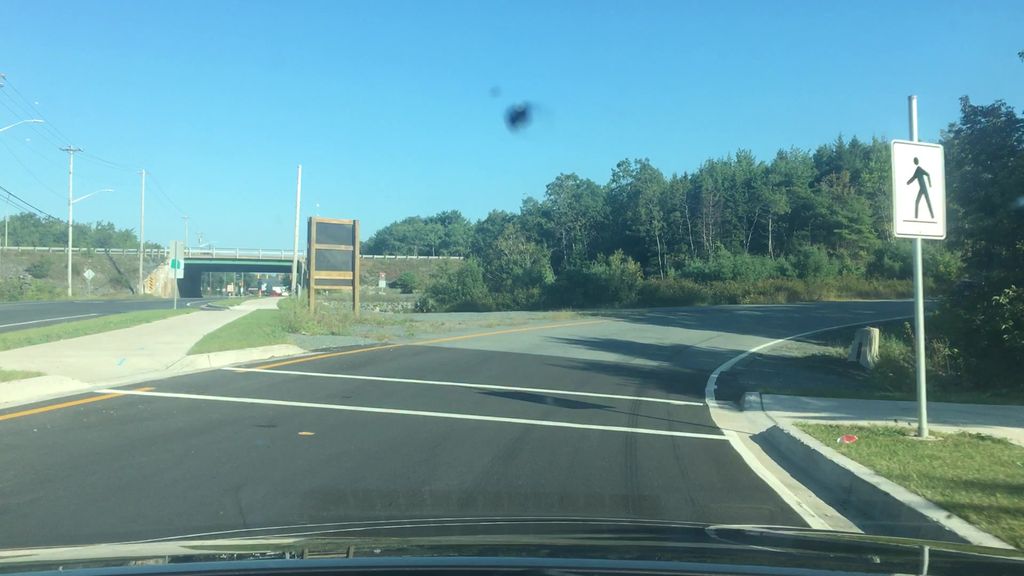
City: halifax